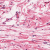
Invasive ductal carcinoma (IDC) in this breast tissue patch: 0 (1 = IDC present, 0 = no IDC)